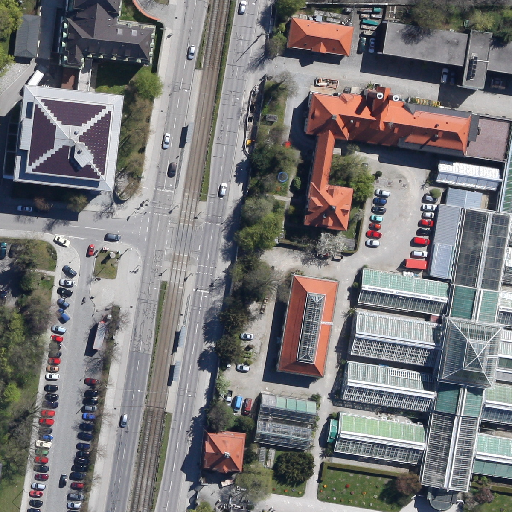
Referring expression: paved road